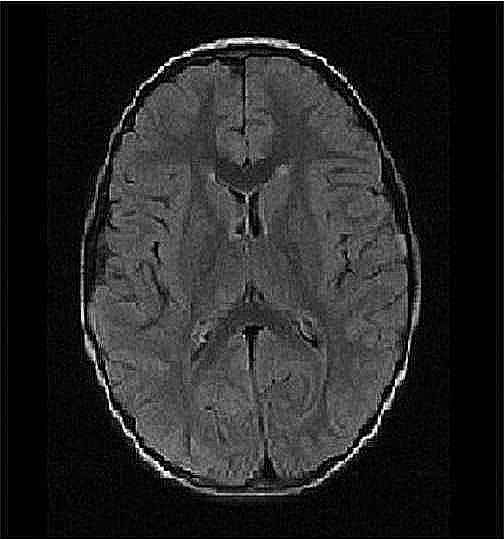
Label: notumor